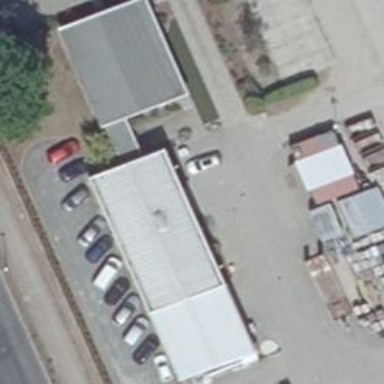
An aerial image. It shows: Commercial building.